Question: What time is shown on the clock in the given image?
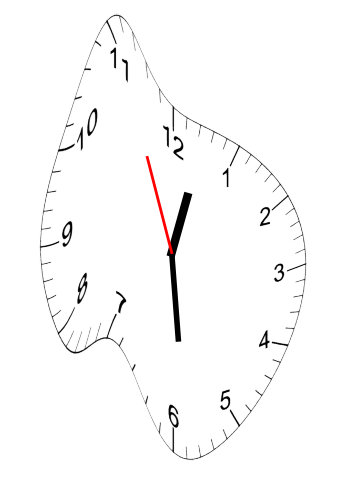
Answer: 12:28:56